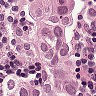
Metastatic tissue present: yes